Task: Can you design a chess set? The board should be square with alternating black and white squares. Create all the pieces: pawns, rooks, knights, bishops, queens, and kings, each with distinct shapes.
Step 4298:
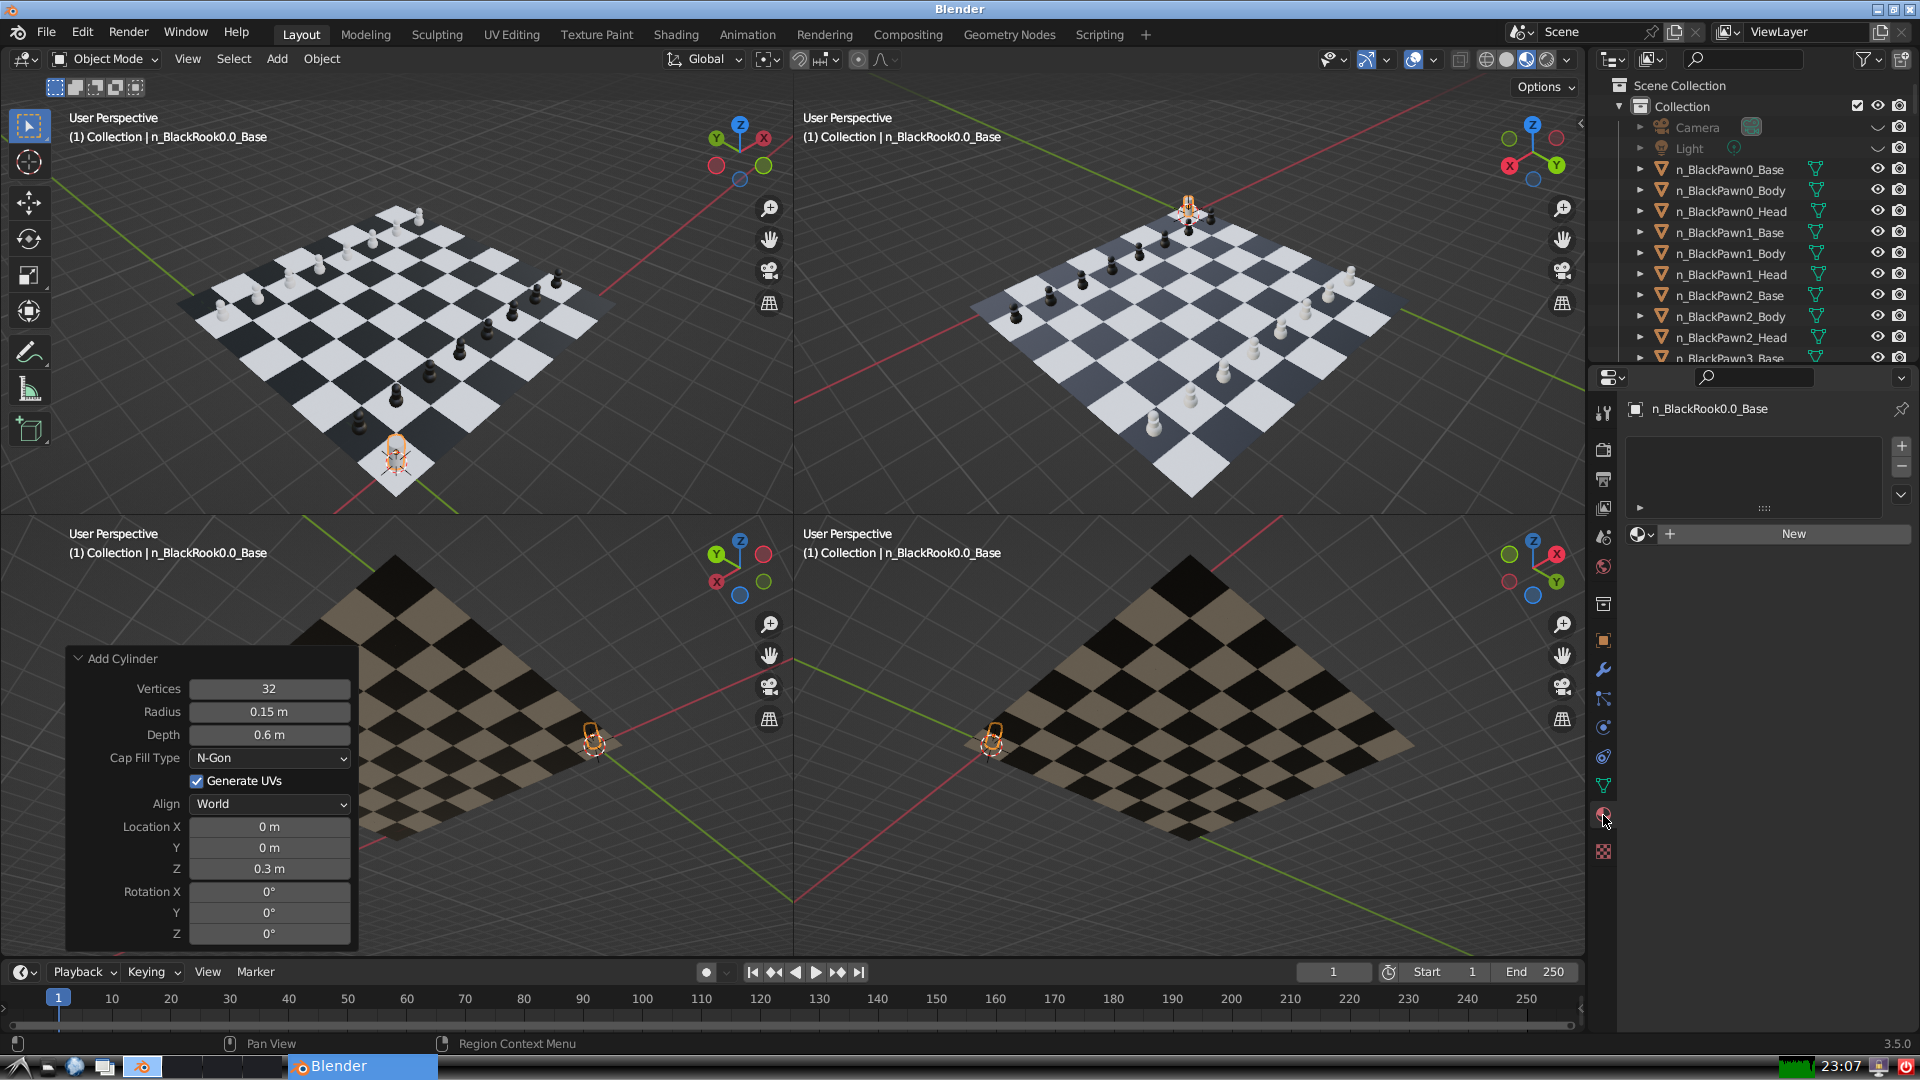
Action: {"mouse_move": [1636, 534]}